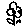
Label: flower